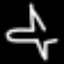
Label: airplane